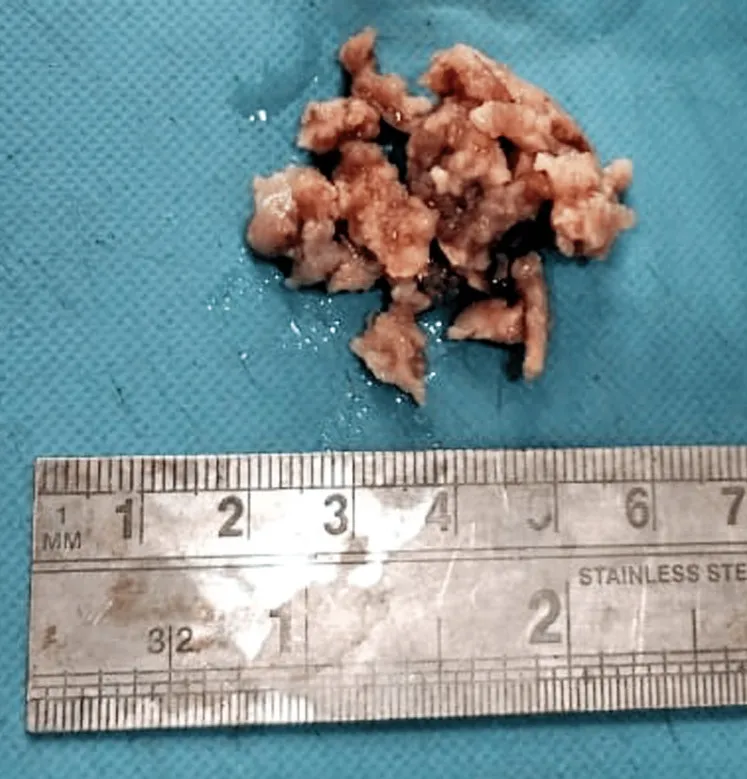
Gross specimen.
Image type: medical_photograph (other_medical_photograph)